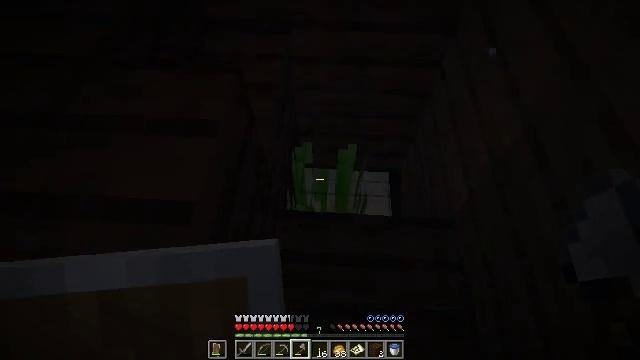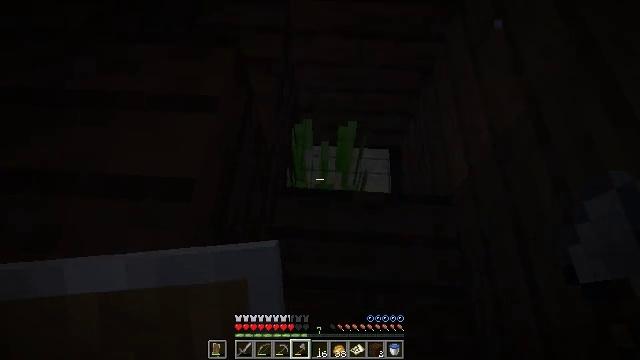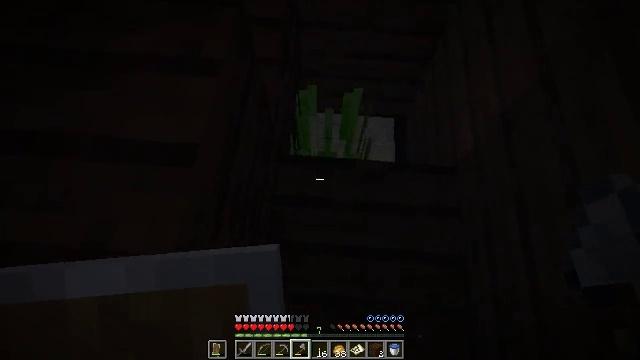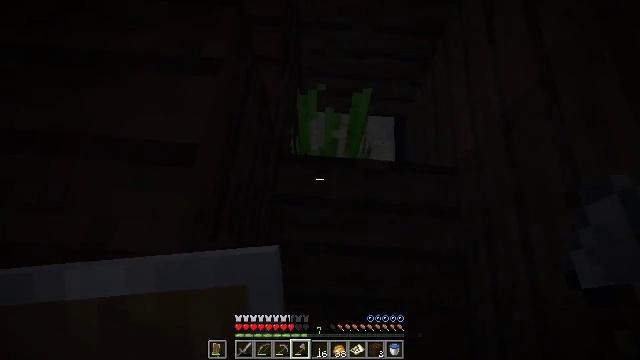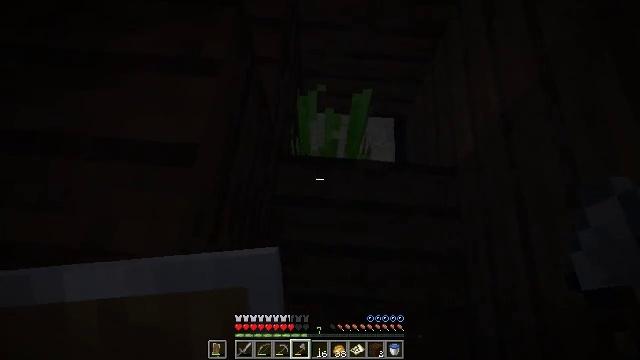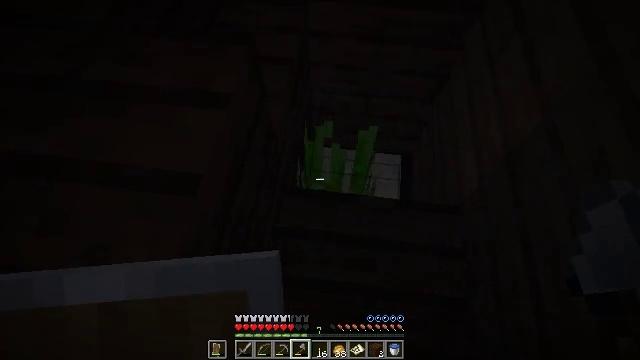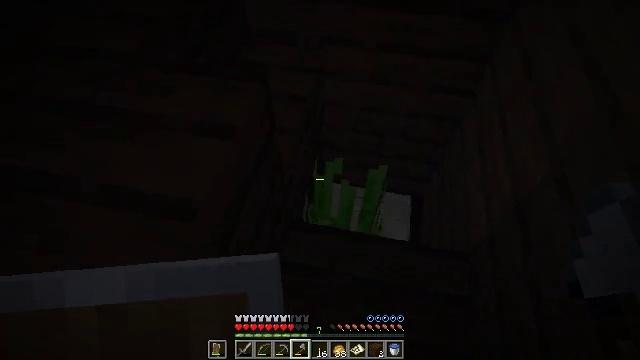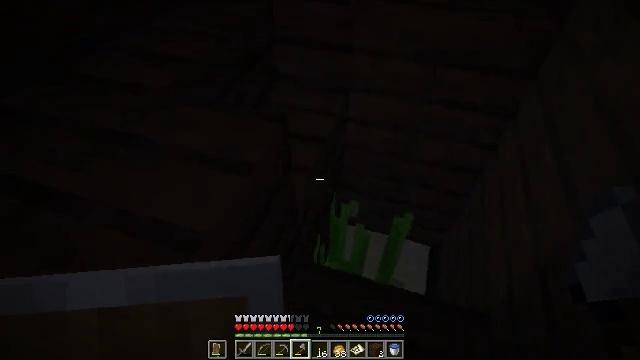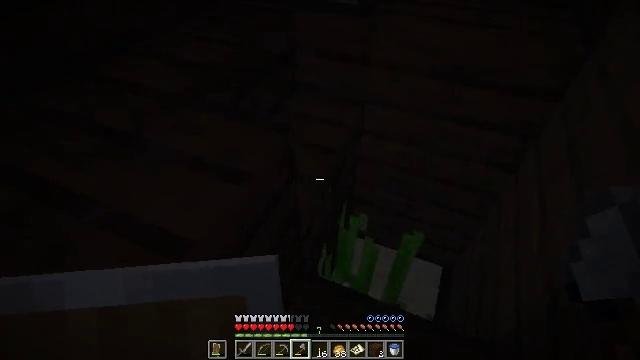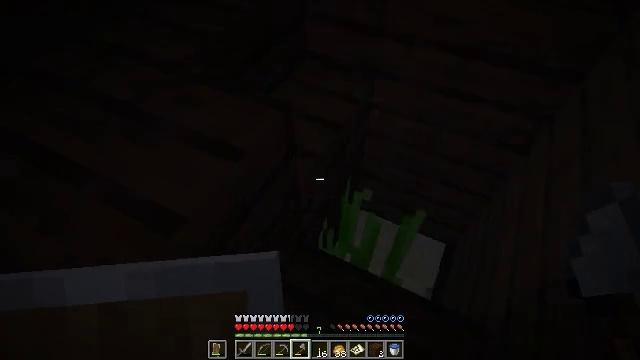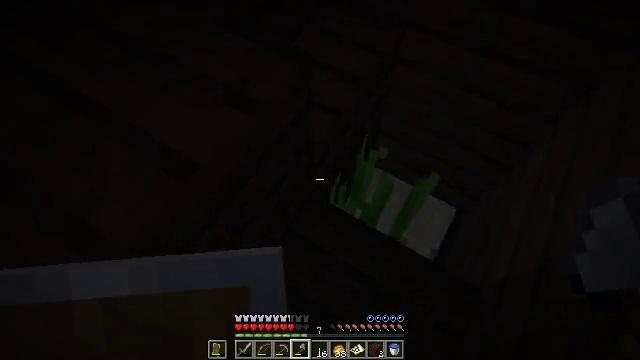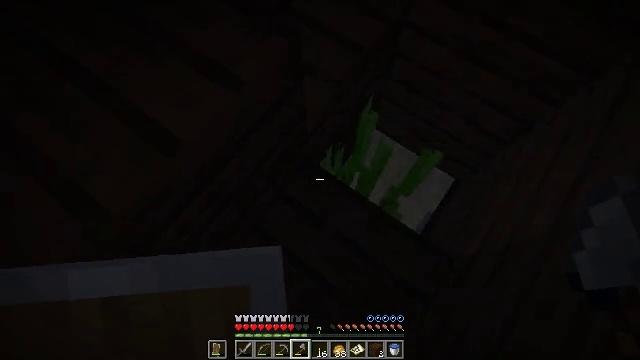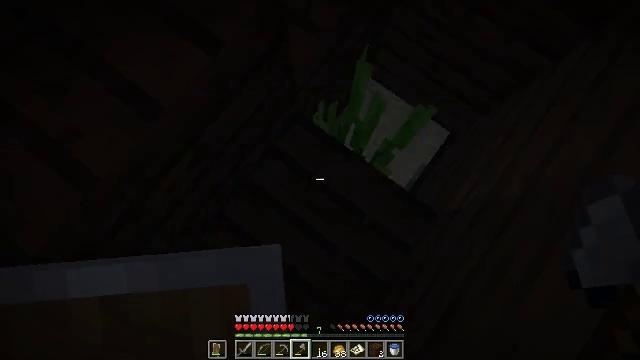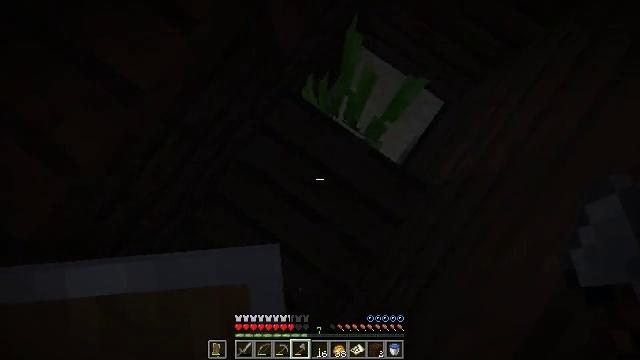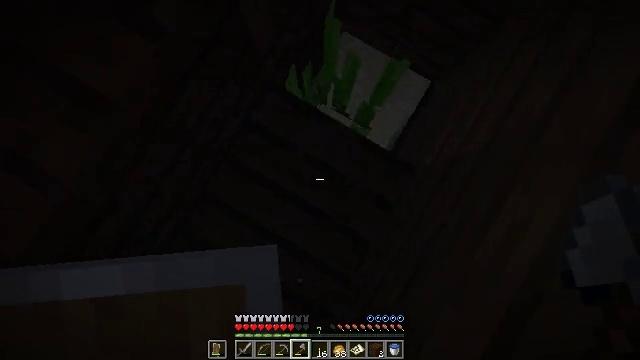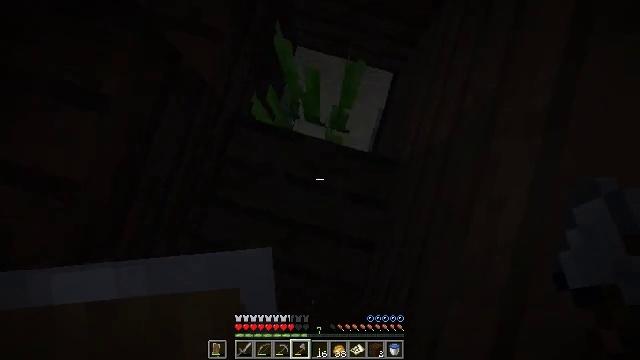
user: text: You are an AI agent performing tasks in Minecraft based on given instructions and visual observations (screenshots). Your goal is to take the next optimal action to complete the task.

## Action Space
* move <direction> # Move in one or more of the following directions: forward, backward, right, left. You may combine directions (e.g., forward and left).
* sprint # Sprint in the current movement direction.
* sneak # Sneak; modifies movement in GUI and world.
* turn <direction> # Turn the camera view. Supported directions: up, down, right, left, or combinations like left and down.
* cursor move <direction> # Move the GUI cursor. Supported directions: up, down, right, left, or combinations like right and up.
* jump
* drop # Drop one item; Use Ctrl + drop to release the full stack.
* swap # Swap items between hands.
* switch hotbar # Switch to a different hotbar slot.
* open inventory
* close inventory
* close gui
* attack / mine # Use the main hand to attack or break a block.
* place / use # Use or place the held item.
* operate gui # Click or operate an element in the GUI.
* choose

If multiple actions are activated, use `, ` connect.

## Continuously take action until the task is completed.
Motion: motion action
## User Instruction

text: Break the oak door to remove it.
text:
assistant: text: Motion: turn down
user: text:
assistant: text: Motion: turn left and down
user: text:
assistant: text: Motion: no_op
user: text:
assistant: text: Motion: no_op
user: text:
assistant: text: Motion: move right, turn left and up
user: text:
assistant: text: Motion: move right, turn left and up
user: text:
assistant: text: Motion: move forward and move right, turn left and up
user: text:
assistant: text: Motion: move forward and move right, turn left and up
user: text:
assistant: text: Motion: move forward and move right, turn left and down, jump
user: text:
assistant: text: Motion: move forward and move right, turn left and down, jump
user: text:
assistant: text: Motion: move forward and move right, turn left and down, jump
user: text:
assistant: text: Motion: move forward and move right, turn down
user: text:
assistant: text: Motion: move right, turn right and down
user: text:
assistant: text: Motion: turn right and down
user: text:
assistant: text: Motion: turn right and up
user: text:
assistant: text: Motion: turn right and up
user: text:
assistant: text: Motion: turn right and up
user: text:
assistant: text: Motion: move forward, turn up
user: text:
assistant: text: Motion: move forward
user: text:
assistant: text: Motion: move forward
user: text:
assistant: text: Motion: no_op
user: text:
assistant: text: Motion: no_op
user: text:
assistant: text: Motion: no_op
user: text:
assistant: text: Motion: no_op
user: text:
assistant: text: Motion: no_op
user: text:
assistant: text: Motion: turn down
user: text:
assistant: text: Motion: no_op
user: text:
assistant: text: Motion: move back
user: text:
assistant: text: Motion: move back
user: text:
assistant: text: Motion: move back